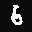
Label: 6